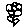
Label: flower